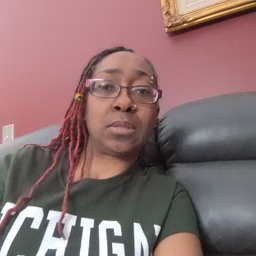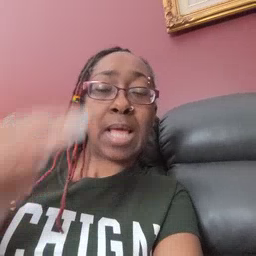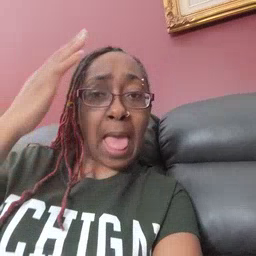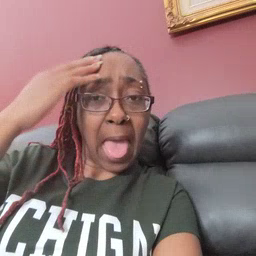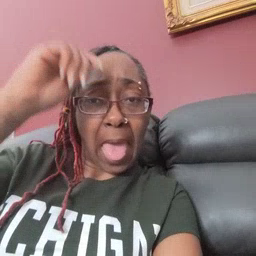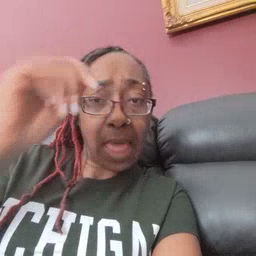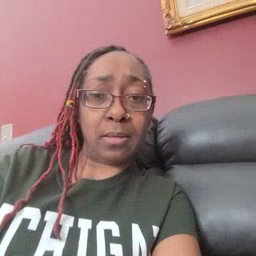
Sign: hat